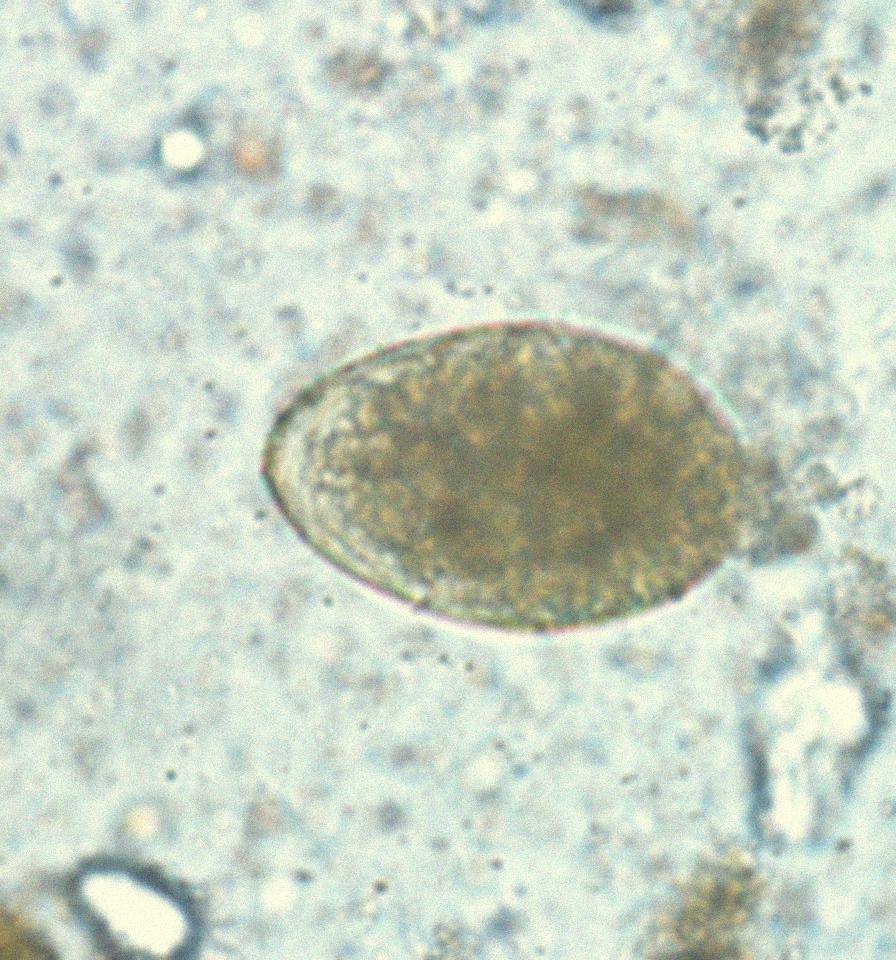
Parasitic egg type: Fasciolopsis buski